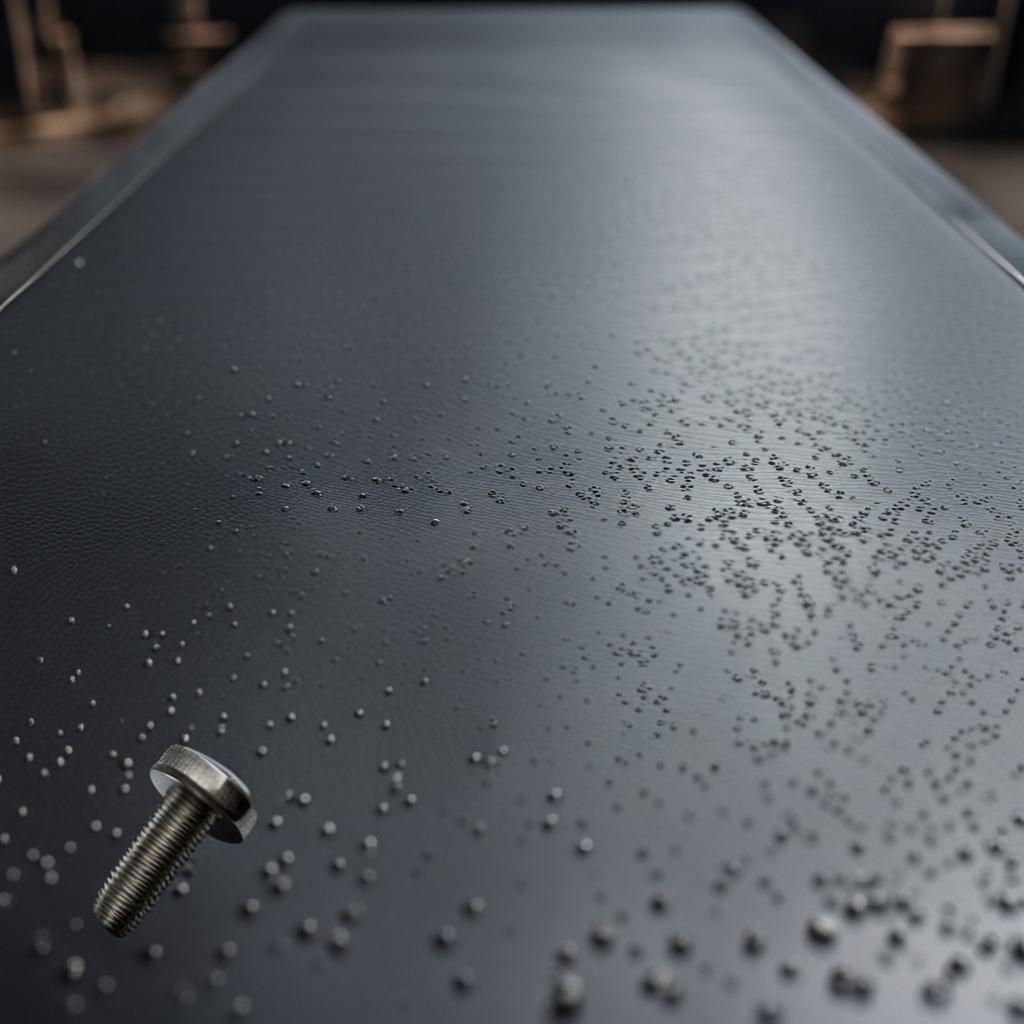
A metal screw is lying on the cold steel table in a mining workshop.